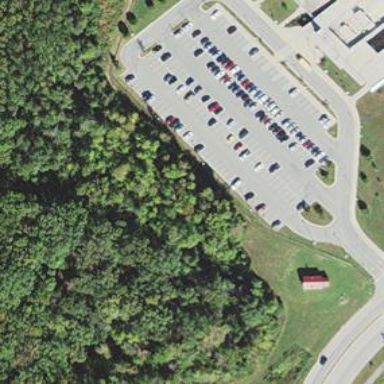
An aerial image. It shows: Parking area.